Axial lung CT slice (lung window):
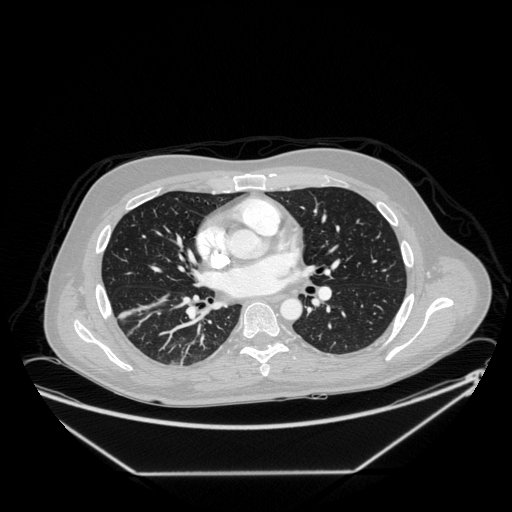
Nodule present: no